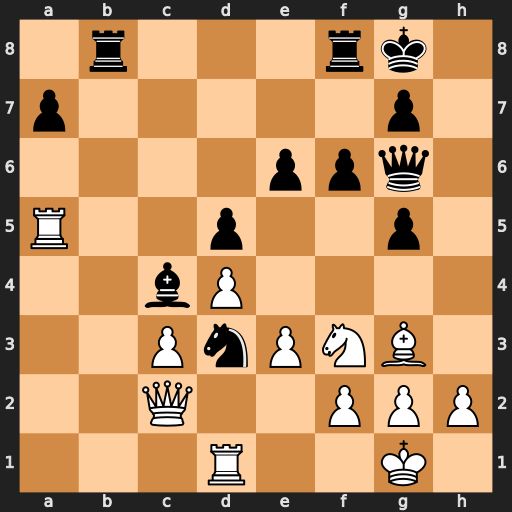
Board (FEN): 1r3rk1/p5p1/4ppq1/R2p2p1/2bP4/2PnPNB1/2Q2PPP/3R2K1
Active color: w
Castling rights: -
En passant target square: -
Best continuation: Bxb8 Rxb8 Rb1 Rxb1+ Qxb1